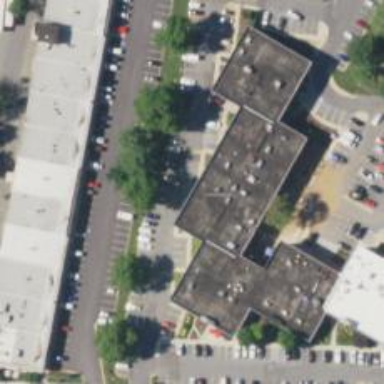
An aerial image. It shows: Veterinary facility.